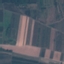
Land use / land cover: PermanentCrop